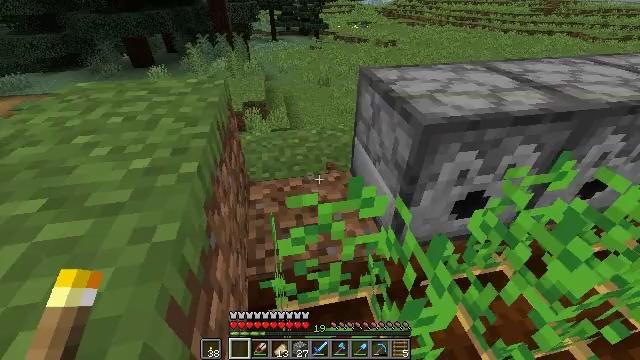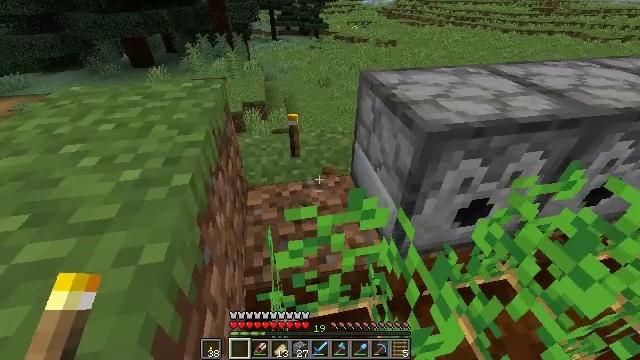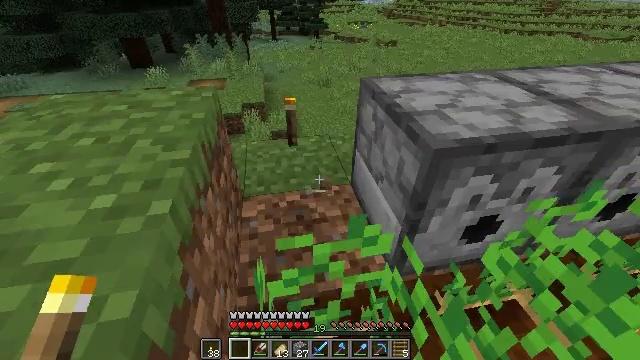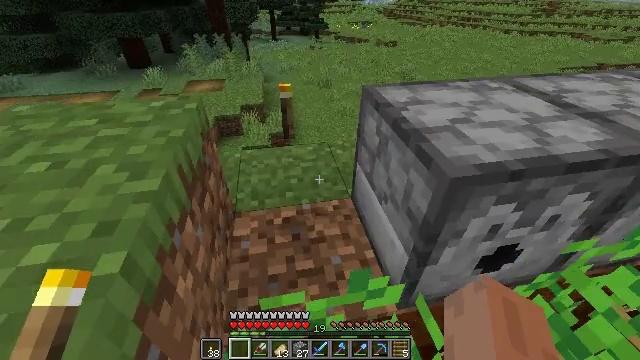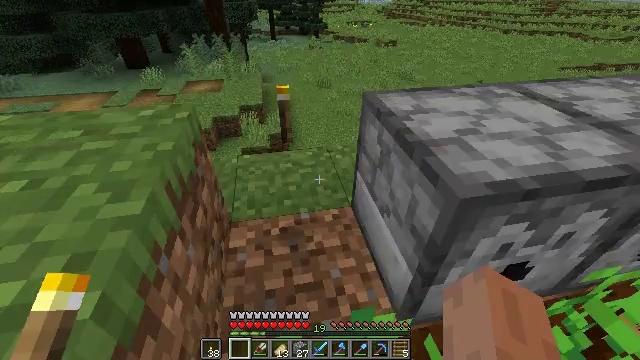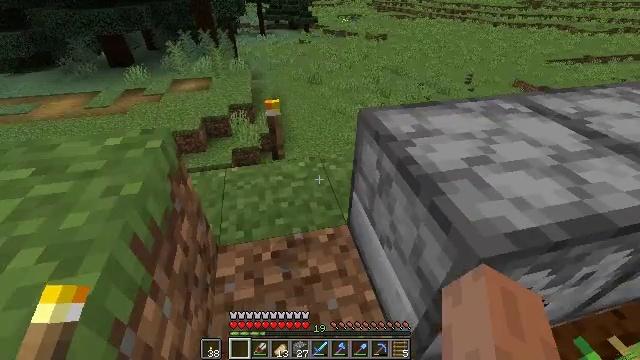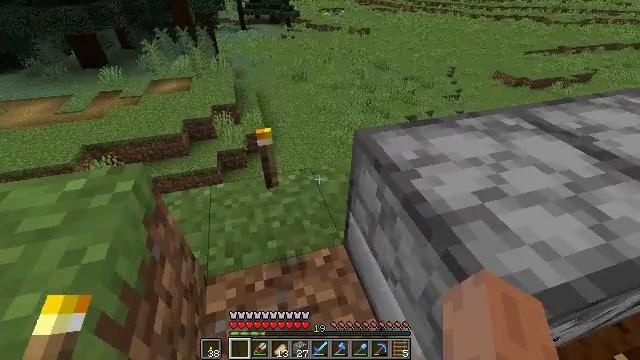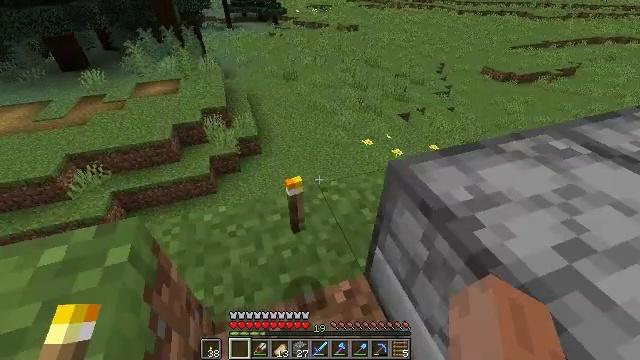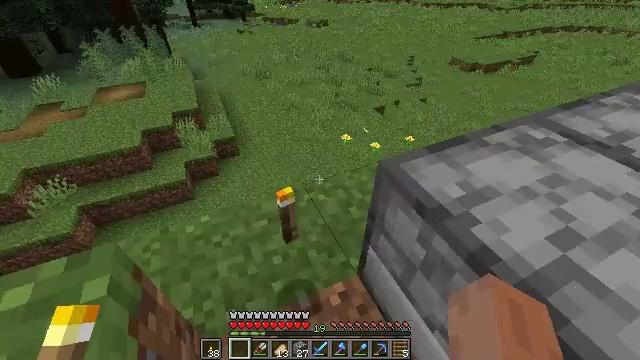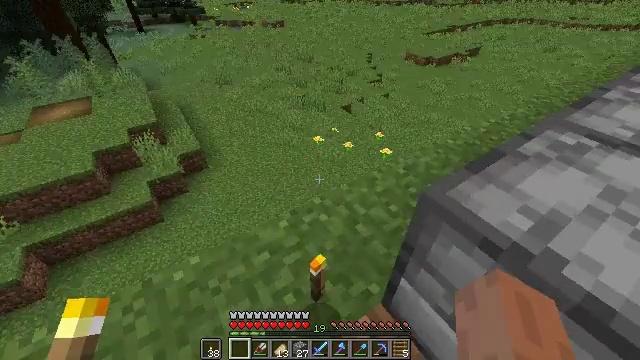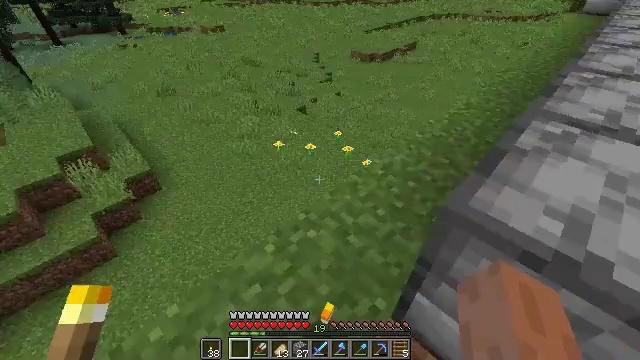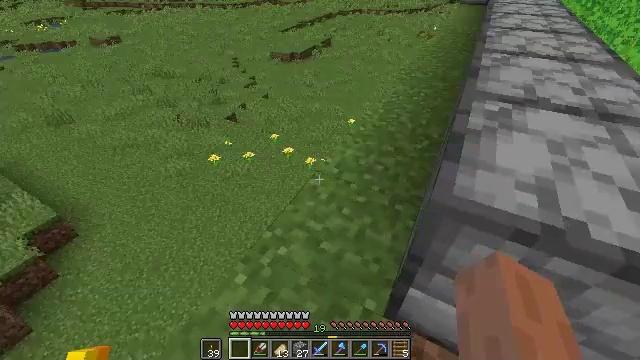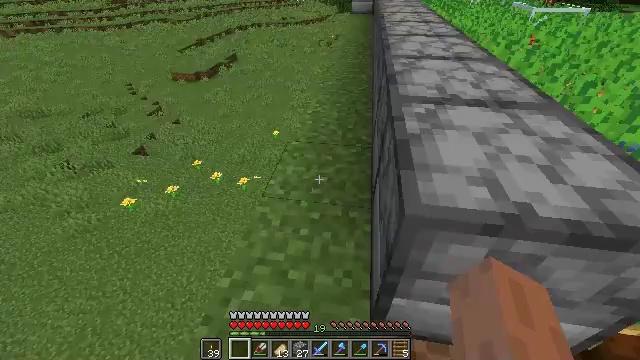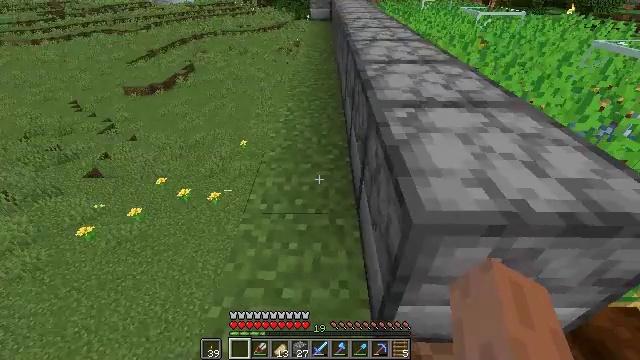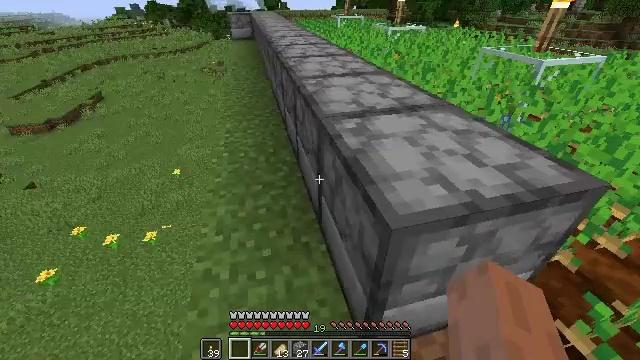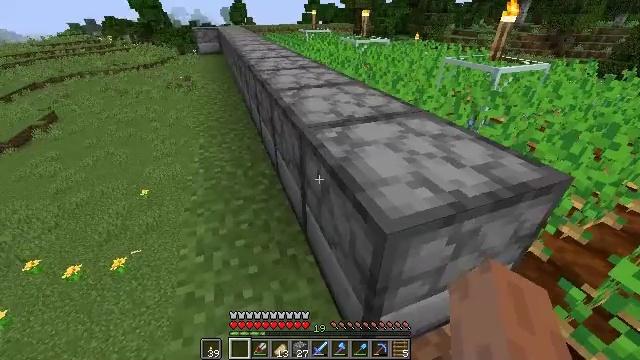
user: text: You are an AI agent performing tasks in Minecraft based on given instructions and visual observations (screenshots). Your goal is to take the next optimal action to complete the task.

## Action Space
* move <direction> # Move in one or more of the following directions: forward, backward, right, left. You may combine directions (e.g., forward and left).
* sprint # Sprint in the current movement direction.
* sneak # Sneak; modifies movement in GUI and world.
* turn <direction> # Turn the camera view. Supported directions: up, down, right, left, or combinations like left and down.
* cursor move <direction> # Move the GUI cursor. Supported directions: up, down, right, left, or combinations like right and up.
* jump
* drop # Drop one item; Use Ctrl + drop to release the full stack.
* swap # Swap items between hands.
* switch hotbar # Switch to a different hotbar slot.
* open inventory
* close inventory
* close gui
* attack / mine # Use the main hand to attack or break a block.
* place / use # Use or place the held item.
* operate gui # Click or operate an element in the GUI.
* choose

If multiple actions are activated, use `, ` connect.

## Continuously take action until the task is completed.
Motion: motion action
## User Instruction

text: Remove the dispenser from its place.
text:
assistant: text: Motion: move forward
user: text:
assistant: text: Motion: move forward
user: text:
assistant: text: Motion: move forward
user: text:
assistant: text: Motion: move forward
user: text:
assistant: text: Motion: move forward, turn right
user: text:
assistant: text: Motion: move forward and move left, turn right
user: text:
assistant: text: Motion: move forward and move left, turn right
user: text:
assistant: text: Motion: move forward and move left, turn right
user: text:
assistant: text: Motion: move forward and move left, turn right
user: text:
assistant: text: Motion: move forward and move left, turn right
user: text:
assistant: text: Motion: move forward and move left, turn right
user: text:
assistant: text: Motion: move forward and move left, turn right and up
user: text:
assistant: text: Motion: turn right and up
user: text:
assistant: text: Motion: turn right and up
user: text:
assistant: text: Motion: turn right and up
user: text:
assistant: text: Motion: turn right and up
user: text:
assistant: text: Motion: move forward, turn right and up
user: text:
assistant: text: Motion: move forward
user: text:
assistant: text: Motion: move forward, turn left
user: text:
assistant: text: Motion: move forward, turn left and up
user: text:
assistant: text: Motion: move forward, turn left
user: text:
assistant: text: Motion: move forward, turn left
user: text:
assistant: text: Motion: move forward, turn left and down
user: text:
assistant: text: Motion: move forward
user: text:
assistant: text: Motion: move forward, turn left
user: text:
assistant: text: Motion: move forward
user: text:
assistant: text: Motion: move forward
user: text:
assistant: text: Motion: move forward
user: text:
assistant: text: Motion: move forward, turn right
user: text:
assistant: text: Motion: move forward, sprint, turn right